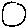
Label: circle